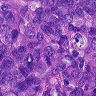
Metastatic tissue present: yes